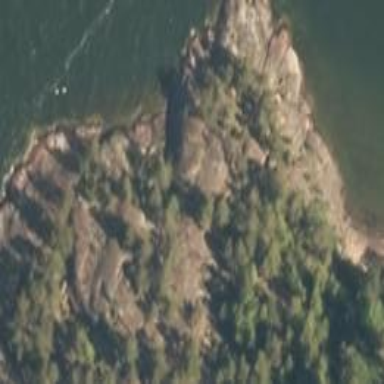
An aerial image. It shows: Landscape dominated by bare rock.